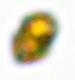
Label: Akashiwo